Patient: sex M, age 64
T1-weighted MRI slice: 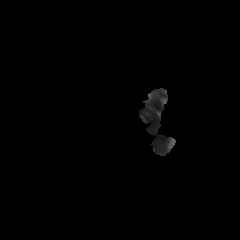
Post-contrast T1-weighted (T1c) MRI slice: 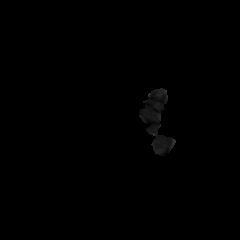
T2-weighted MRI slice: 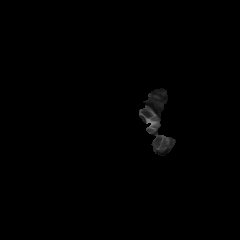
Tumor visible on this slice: no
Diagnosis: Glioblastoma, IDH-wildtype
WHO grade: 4